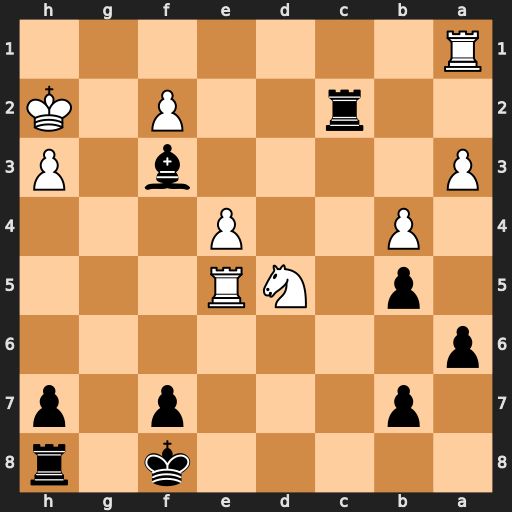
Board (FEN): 5k1r/1p3p1p/p7/1p1NR3/1P2P3/P4b1P/2r2P1K/R7
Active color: b
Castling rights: -
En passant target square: -
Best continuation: Rg8 Re8+ Kxe8